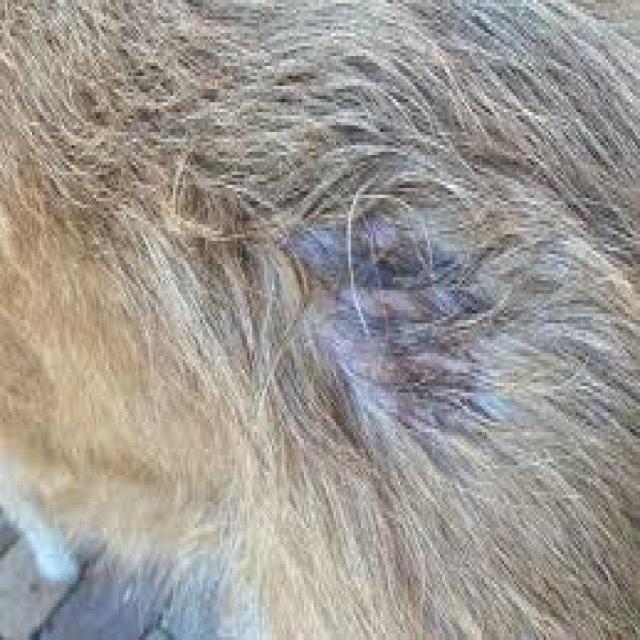
Canine dermatitis — inflammation of the skin presenting with erythema, pruritus, papules, and excoriation. May be allergic, contact, or atopic in origin.